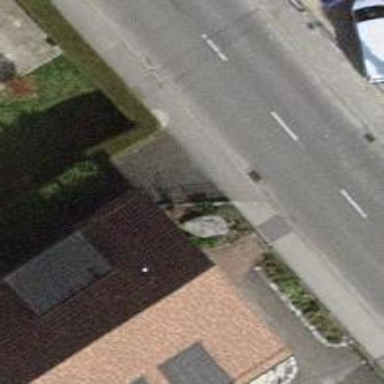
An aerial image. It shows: Asphalt sidewalk.